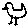
Label: bird